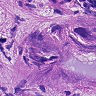
Metastatic tissue present: yes